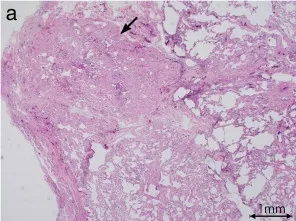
Histopathology of the resected lung tissue. (a) Photomicrograph (hematoxylin-eosin stain; original magnification, x2) shows a focal area of alveolar wall thickening with preservation of the intraalveolar airspaces, consistent with the focal GGO on thin-section CT (arrow). Partial collapse of this lesion is due to an artifact during the process of specimen production.
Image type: pathology (h&e)